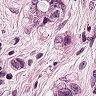
Metastatic tissue present: yes